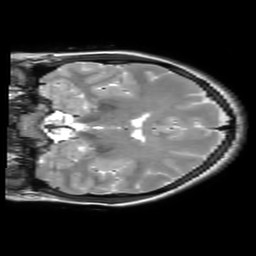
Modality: T2w
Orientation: coronal
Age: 23
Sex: female
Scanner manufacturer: philips
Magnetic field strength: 3 T
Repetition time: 3 s
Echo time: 0.08 s